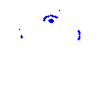
Particle: electron